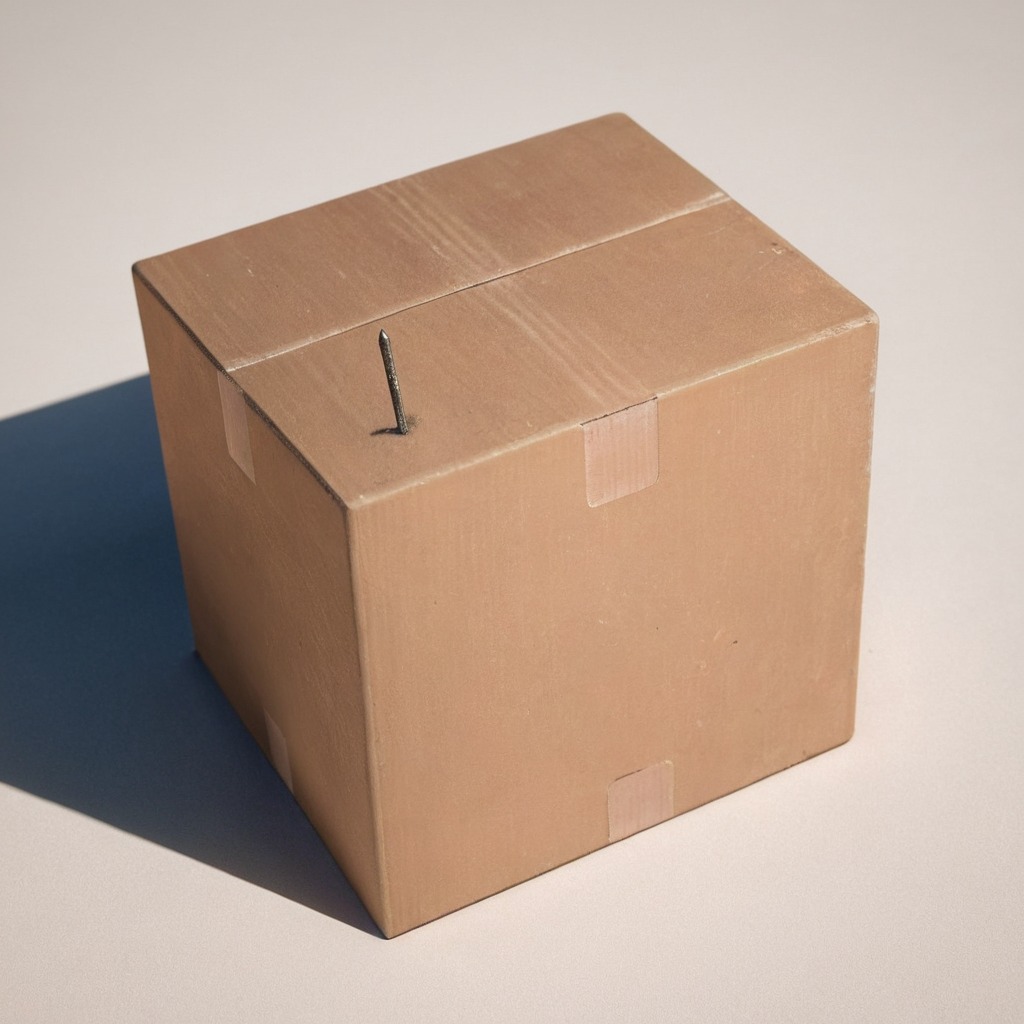
An iron nail is lying on a clean dry cardboard box surface in an outdoor workshop during daytime bright natural light soft shadows slightly creased but